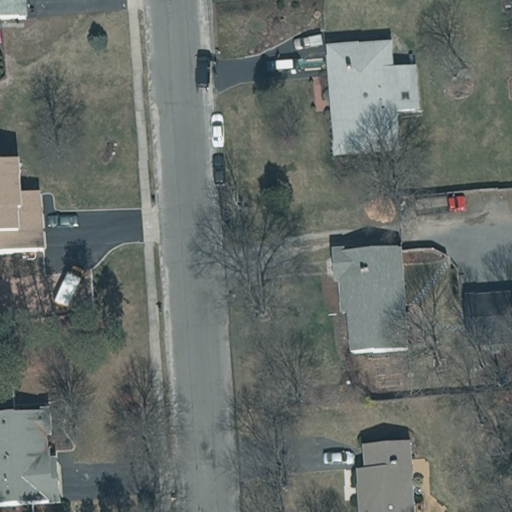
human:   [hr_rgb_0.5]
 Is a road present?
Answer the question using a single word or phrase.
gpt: yes

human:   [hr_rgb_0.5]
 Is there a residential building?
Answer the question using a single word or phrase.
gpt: yes

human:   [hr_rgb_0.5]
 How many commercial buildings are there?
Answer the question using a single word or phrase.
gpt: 0

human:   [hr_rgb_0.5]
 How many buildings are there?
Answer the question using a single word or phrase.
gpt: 7

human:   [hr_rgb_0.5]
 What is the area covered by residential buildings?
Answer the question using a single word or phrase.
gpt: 1305m2

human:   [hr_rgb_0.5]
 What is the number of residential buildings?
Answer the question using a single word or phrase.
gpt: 7

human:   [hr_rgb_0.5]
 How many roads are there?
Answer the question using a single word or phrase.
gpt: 1

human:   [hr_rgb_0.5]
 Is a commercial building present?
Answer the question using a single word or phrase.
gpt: no

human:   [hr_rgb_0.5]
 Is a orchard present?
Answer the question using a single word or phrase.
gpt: no

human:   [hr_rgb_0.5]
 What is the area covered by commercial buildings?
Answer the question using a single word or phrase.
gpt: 0m2

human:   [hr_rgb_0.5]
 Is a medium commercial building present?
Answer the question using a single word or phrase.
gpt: no

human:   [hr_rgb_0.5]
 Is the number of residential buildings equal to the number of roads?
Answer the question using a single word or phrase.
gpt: no

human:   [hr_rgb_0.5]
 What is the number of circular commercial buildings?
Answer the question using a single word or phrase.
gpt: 0

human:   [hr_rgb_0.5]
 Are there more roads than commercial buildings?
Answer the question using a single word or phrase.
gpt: yes

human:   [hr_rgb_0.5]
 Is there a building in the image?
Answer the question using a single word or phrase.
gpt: yes

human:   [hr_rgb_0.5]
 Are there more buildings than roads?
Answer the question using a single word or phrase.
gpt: yes

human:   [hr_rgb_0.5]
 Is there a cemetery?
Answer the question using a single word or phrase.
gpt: no

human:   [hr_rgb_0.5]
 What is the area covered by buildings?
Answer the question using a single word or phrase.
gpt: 1305m2

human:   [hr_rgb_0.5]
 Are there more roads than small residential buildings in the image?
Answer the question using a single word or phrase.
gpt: no

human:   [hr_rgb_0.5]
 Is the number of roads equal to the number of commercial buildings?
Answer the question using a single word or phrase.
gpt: no

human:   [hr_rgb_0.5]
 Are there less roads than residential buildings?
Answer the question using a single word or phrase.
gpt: yes

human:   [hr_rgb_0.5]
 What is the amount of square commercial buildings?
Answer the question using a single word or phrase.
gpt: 0

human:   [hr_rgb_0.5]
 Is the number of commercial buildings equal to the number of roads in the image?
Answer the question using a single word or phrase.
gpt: no

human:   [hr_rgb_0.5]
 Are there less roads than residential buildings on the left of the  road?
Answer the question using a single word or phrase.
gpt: yes

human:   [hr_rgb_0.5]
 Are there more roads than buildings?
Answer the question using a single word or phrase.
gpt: no

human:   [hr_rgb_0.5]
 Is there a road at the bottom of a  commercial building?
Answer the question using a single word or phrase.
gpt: no

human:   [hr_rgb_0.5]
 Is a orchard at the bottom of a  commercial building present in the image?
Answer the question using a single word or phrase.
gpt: no

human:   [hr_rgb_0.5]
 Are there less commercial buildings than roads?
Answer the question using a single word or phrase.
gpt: yes

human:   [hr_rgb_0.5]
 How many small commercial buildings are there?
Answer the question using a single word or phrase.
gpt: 0

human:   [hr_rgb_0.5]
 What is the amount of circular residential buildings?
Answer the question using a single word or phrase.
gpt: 0

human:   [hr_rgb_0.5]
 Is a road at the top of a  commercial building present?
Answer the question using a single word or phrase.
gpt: no

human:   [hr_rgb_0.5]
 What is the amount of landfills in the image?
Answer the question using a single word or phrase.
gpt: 0

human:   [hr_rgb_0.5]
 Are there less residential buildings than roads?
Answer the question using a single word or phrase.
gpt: no

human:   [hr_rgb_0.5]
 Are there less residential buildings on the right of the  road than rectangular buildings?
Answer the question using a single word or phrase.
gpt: no

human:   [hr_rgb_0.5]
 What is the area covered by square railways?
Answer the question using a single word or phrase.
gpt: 0m2

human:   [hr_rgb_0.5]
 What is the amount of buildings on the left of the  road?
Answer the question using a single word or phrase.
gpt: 3

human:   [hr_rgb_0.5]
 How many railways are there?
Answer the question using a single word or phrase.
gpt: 0

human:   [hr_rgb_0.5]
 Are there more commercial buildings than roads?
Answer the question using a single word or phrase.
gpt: no

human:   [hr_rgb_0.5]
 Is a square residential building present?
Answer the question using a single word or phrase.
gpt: no

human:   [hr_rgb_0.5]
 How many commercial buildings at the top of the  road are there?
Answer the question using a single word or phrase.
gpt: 0

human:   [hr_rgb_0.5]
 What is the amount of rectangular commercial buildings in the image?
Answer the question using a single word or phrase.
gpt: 0

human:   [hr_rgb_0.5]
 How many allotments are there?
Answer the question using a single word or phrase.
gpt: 0

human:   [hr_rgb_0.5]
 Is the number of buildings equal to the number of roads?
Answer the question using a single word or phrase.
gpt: no

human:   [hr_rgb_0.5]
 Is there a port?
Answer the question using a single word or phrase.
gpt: no

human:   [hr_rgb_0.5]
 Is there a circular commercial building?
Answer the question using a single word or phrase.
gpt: no

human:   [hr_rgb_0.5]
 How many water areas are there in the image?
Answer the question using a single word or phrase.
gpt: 0

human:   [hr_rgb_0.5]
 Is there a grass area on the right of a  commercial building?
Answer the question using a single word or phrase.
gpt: no

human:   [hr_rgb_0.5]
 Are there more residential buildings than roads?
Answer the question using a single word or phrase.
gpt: yes

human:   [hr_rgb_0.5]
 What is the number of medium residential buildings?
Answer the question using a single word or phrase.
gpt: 5

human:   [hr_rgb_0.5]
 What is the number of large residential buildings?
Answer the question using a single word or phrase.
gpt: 0

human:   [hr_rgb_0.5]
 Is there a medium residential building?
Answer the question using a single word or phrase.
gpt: yes

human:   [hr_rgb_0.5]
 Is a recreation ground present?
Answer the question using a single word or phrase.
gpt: no

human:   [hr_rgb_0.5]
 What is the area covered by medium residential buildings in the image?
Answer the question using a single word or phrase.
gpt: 1190m2

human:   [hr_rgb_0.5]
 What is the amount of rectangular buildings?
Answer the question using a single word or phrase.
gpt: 4

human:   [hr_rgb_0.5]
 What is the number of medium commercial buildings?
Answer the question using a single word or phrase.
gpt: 0

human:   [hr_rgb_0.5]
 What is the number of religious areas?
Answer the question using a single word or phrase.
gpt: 0

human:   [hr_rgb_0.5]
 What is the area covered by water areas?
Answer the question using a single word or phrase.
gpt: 0m2

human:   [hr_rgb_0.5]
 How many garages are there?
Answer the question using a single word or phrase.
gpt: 0

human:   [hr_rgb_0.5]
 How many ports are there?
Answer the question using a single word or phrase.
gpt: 0

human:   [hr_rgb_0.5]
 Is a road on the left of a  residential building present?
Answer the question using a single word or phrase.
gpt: yes

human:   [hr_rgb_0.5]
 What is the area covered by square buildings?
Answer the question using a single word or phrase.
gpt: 0m2

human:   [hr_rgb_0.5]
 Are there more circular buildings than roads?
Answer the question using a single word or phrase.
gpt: no

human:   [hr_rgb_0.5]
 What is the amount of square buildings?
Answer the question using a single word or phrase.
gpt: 0

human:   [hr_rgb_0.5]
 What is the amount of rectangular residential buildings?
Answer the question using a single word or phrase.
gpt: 4